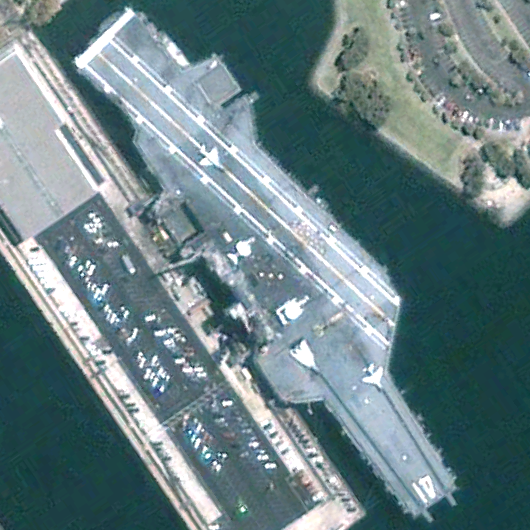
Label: aircraft_carrier